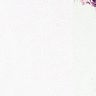
Metastatic tissue present: no